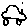
Label: car